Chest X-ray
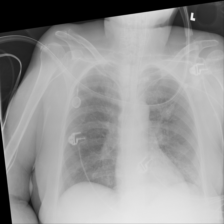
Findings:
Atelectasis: negative
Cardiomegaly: negative
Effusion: negative
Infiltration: positive
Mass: negative
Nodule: negative
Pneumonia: negative
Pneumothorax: negative
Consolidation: negative
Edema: negative
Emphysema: negative
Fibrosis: negative
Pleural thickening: negative
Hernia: negative